Question: The code
'''
config = CloudStorage.GetCloudConfigurationEasy(nSupportedCloudConfigurations.DropBox)
as DropBoxConfiguration;
//config.AuthorizationCallBack = new Uri("http://localhost:61926/DBoxDemo.aspx");
requestToken = DropBoxStorageProviderTools.GetDropBoxRequestToken(config, "KEY", "SECRET");
//Session["requestToken"] = requestToken;
string AuthoriationUrl = DropBoxStorageProviderTools.GetDropBoxAuthorizationUrl(
config, requestToken);
Process.Start(AuthoriationUrl);
accessToken = DropBoxStorageProviderTools.ExchangeDropBoxRequestTokenIntoAccessToken(
config, "xxxxxxxxxxxxx", "xxxxxxxxxxxxx", requestToken);
CloudStorage dropBoxStorage = new CloudStorage();
var storageToken = dropBoxStorage.Open(config, accessToken);
var publicFolder = dropBoxStorage.GetFolder("/");
// upload a testfile from temp directory into public folder of DropBox
String srcFile = Environment.ExpandEnvironmentVariables(@"C:\Test\MyTestFile.txt");
var rep = dropBoxStorage.UploadFile(srcFile, publicFolder);
MessageBox.Show("Uploaded Successfully..");
**dropBoxStorage.DownloadFile("/MyTestFile.txt",
Environment.ExpandEnvironmentVariables("D:\test"));**
MessageBox.Show("Downloaded Successfully..");
dropBoxStorage.Close();
'''
This is the Error shown in Visual Studio.

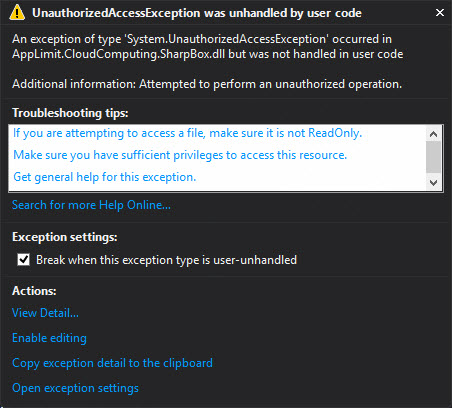
Answer: SharpBox has a bug that only occurs in .NET 4.5, because the behavior of the class 'System.Uri' has changed from 4.0 to 4.5.
The method 'GetDownloadFileUrlInternal()' in generates an incorrect URL, because it changes a slash in . In .NET 4.0, this URL will be converted correctly back through the 'System.Uri' object in the method 'GenerateSignedUrl()' in .
I have changed the method 'GetDownloadFileUrlInternal()' from this...
'''
public static String GetDownloadFileUrlInternal(IStorageProviderSession session, ICloudFileSystemEntry entry)
{
// cast varibales
DropBoxStorageProviderSession dropBoxSession = session as DropBoxStorageProviderSession;
// gather information
String rootToken = GetRootToken(dropBoxSession);
String dropboxPath = GenericHelper.GetResourcePath(entry);
// add all information to url;
String url = GetUrlString(DropBoxUploadDownloadFile, session.ServiceConfiguration) + "/" + rootToken;
if (dropboxPath.Length > 0 && dropboxPath[0] != '/')
url += "/";
url += HttpUtilityEx.UrlEncodeUTF8(dropboxPath);
return url;
}
'''
...to this...
'''
public static String GetDownloadFileUrlInternal(IStorageProviderSession session, ICloudFileSystemEntry entry)
{
// cast varibales
DropBoxStorageProviderSession dropBoxSession = session as DropBoxStorageProviderSession;
// gather information
String rootToken = GetRootToken(dropBoxSession);
// add all information to url;
String url = GetUrlString(DropBoxUploadDownloadFile, session.ServiceConfiguration) + "/" + rootToken;
ICloudFileSystemEntry parent = entry.Parent;
String dropboxPath = HttpUtilityEx.UrlEncodeUTF8(entry.Name);
while(parent != null)
{
dropboxPath = HttpUtilityEx.UrlEncodeUTF8(parent.Name) + "/" + dropboxPath;
parent = parent.Parent;
}
if (dropboxPath.Length > 0 && dropboxPath[0] != '/')
url += "/";
url += dropboxPath;
return url;
}
'''
and currently it works with .NET 4.5. It may exist a better way to fix the problem, but currently no misconduct noticed.